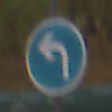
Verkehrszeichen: VorgeschriebeneFahrtrichtungLinks
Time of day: Midday
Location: Outdoor (Nature)
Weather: Overcast
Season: NotSpecified
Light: Natural